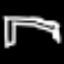
Label: bed